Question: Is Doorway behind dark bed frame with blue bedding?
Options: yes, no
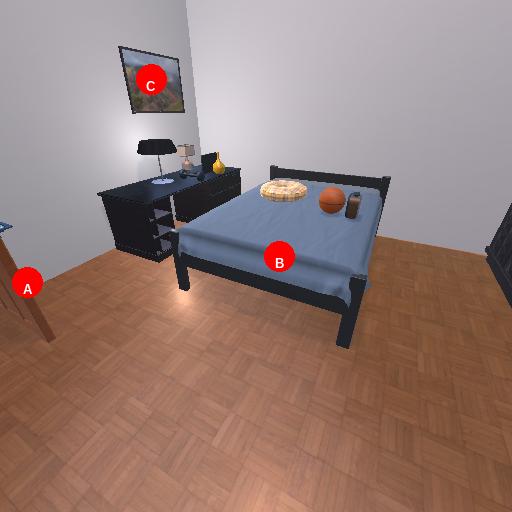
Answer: yes